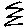
Label: zigzag